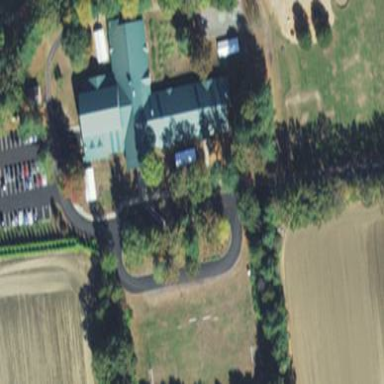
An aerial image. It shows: School building.